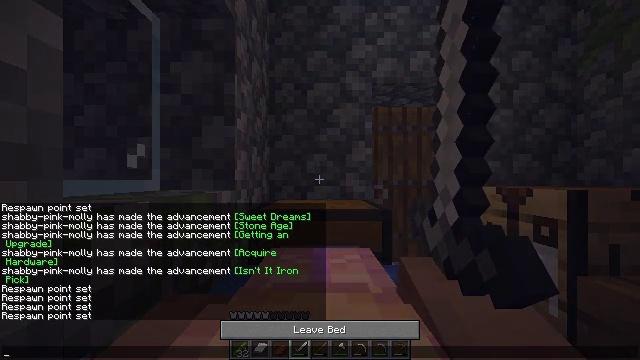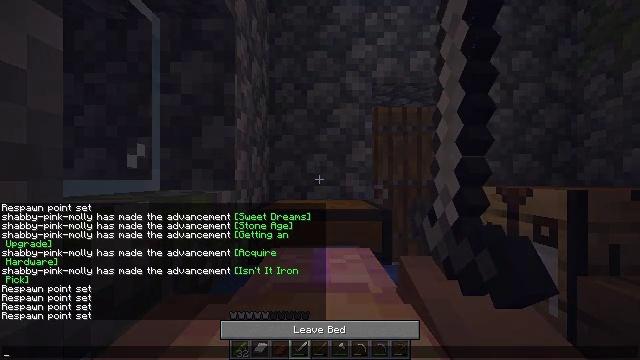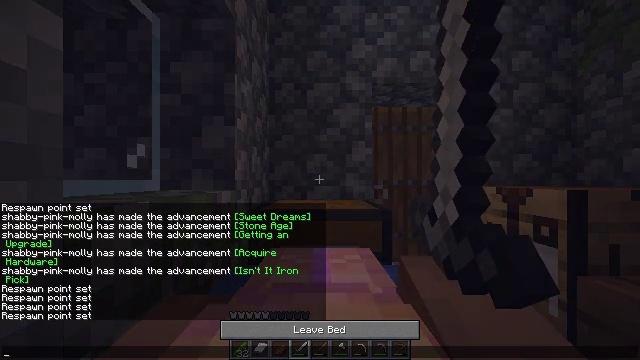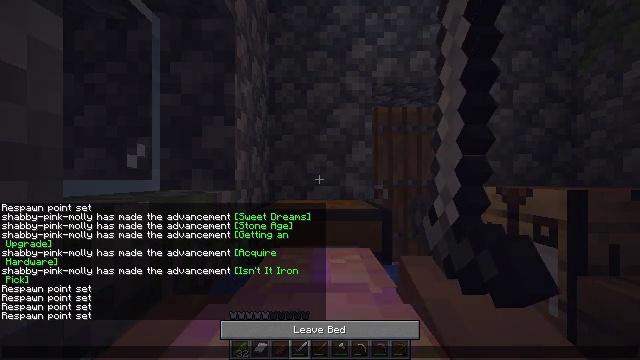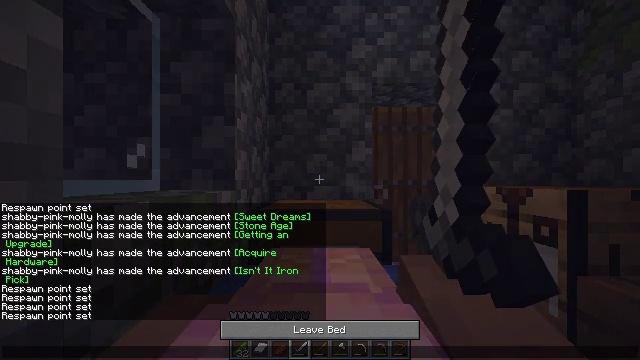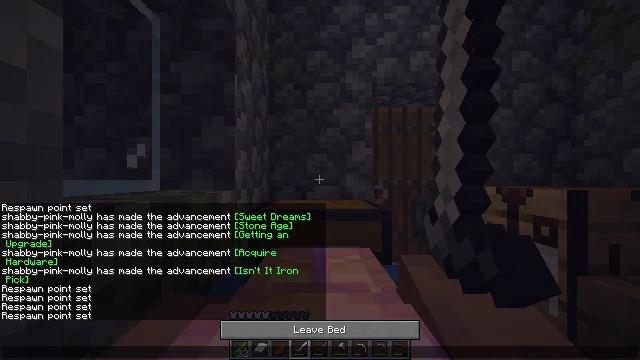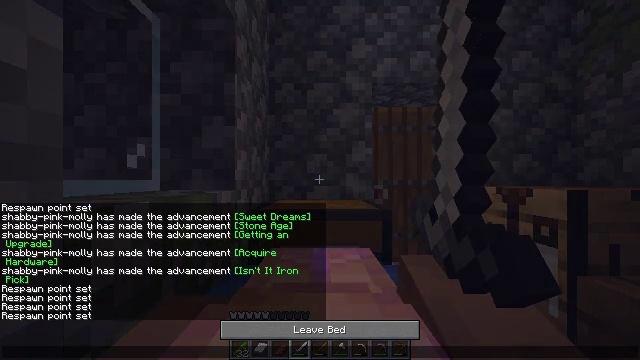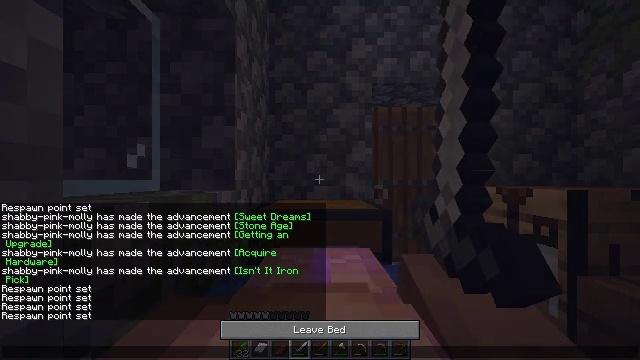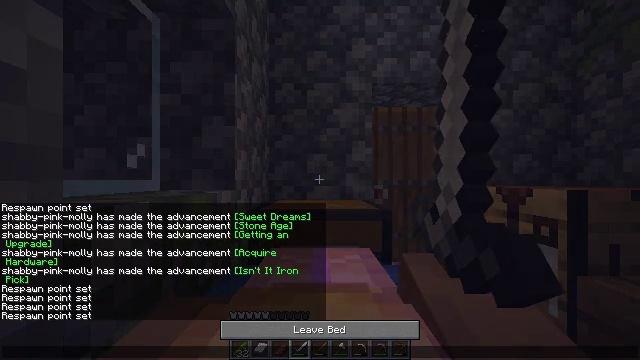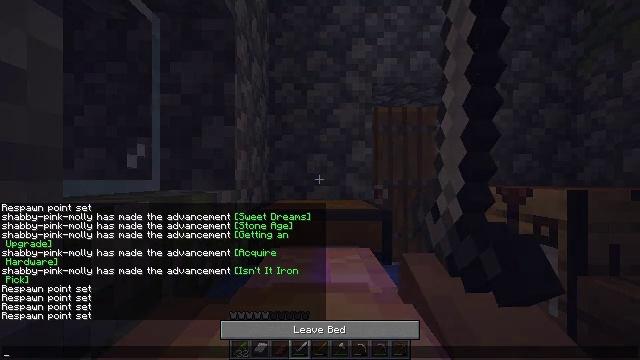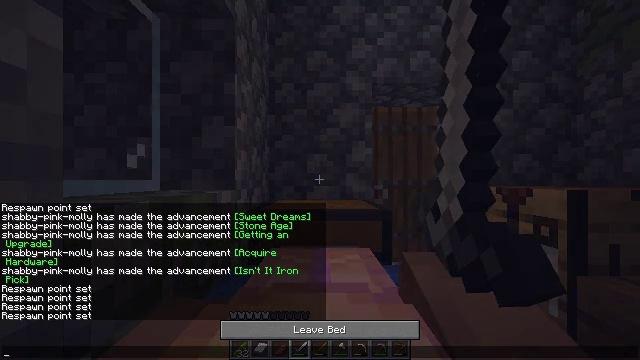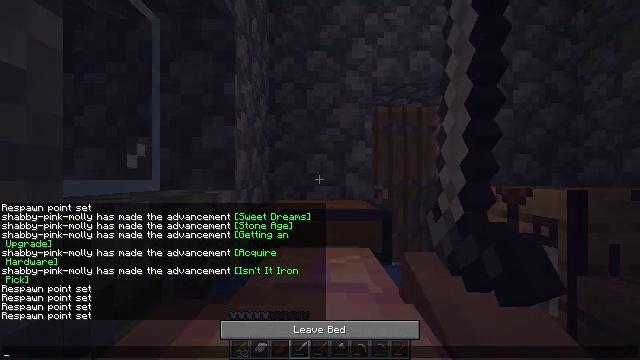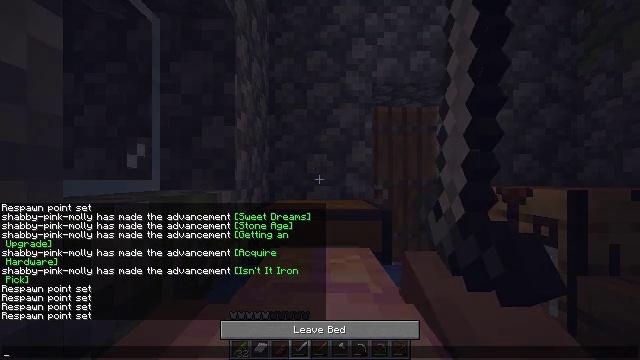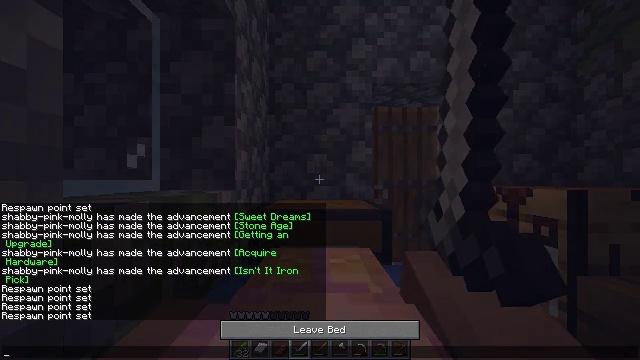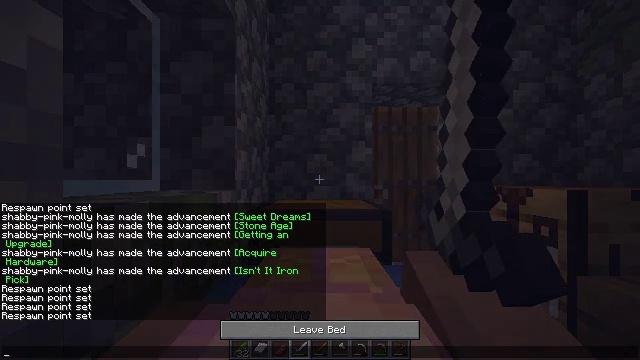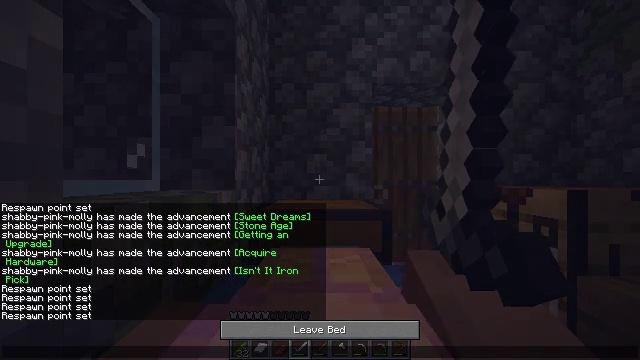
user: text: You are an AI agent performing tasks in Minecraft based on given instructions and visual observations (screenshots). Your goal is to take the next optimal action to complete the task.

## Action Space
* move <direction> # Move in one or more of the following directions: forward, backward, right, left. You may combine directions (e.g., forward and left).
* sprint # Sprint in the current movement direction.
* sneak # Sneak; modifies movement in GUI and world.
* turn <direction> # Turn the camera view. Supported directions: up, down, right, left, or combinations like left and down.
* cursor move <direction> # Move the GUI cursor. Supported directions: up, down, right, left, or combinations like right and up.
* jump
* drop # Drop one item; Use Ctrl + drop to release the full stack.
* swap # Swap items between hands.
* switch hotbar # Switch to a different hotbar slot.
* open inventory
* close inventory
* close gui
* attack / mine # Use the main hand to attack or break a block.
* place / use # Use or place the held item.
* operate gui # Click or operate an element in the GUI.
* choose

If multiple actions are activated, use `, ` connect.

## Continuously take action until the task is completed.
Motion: motion action
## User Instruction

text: Mine potatoes from the farmland.
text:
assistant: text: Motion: no_op
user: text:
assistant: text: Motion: no_op
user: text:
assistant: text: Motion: no_op
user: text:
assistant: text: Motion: no_op
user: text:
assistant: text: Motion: no_op
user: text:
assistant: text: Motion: no_op
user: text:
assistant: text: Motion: no_op
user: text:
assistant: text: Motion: no_op
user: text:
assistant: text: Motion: no_op
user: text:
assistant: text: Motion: no_op
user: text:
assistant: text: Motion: no_op
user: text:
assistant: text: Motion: no_op
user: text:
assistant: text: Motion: no_op
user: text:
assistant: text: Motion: no_op
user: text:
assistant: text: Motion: no_op
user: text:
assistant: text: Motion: no_op
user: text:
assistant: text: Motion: no_op
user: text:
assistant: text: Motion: no_op
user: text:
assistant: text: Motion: no_op
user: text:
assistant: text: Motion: no_op
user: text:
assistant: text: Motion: no_op
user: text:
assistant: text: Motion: no_op
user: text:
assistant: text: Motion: no_op
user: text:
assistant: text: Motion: no_op
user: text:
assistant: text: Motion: no_op
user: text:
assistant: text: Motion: no_op
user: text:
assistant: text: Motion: no_op
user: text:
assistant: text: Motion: no_op
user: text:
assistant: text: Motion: no_op
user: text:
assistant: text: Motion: no_op